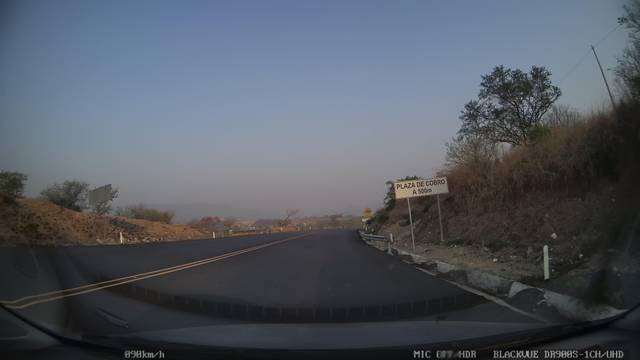
Region: Mexico
Coordinates: 16.727, -93.005